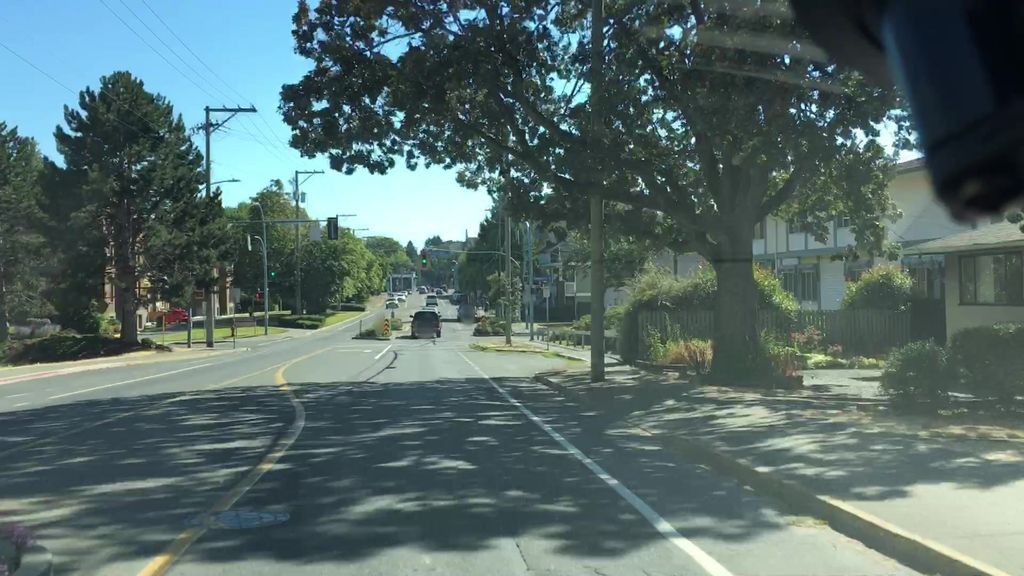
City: victoria